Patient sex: M
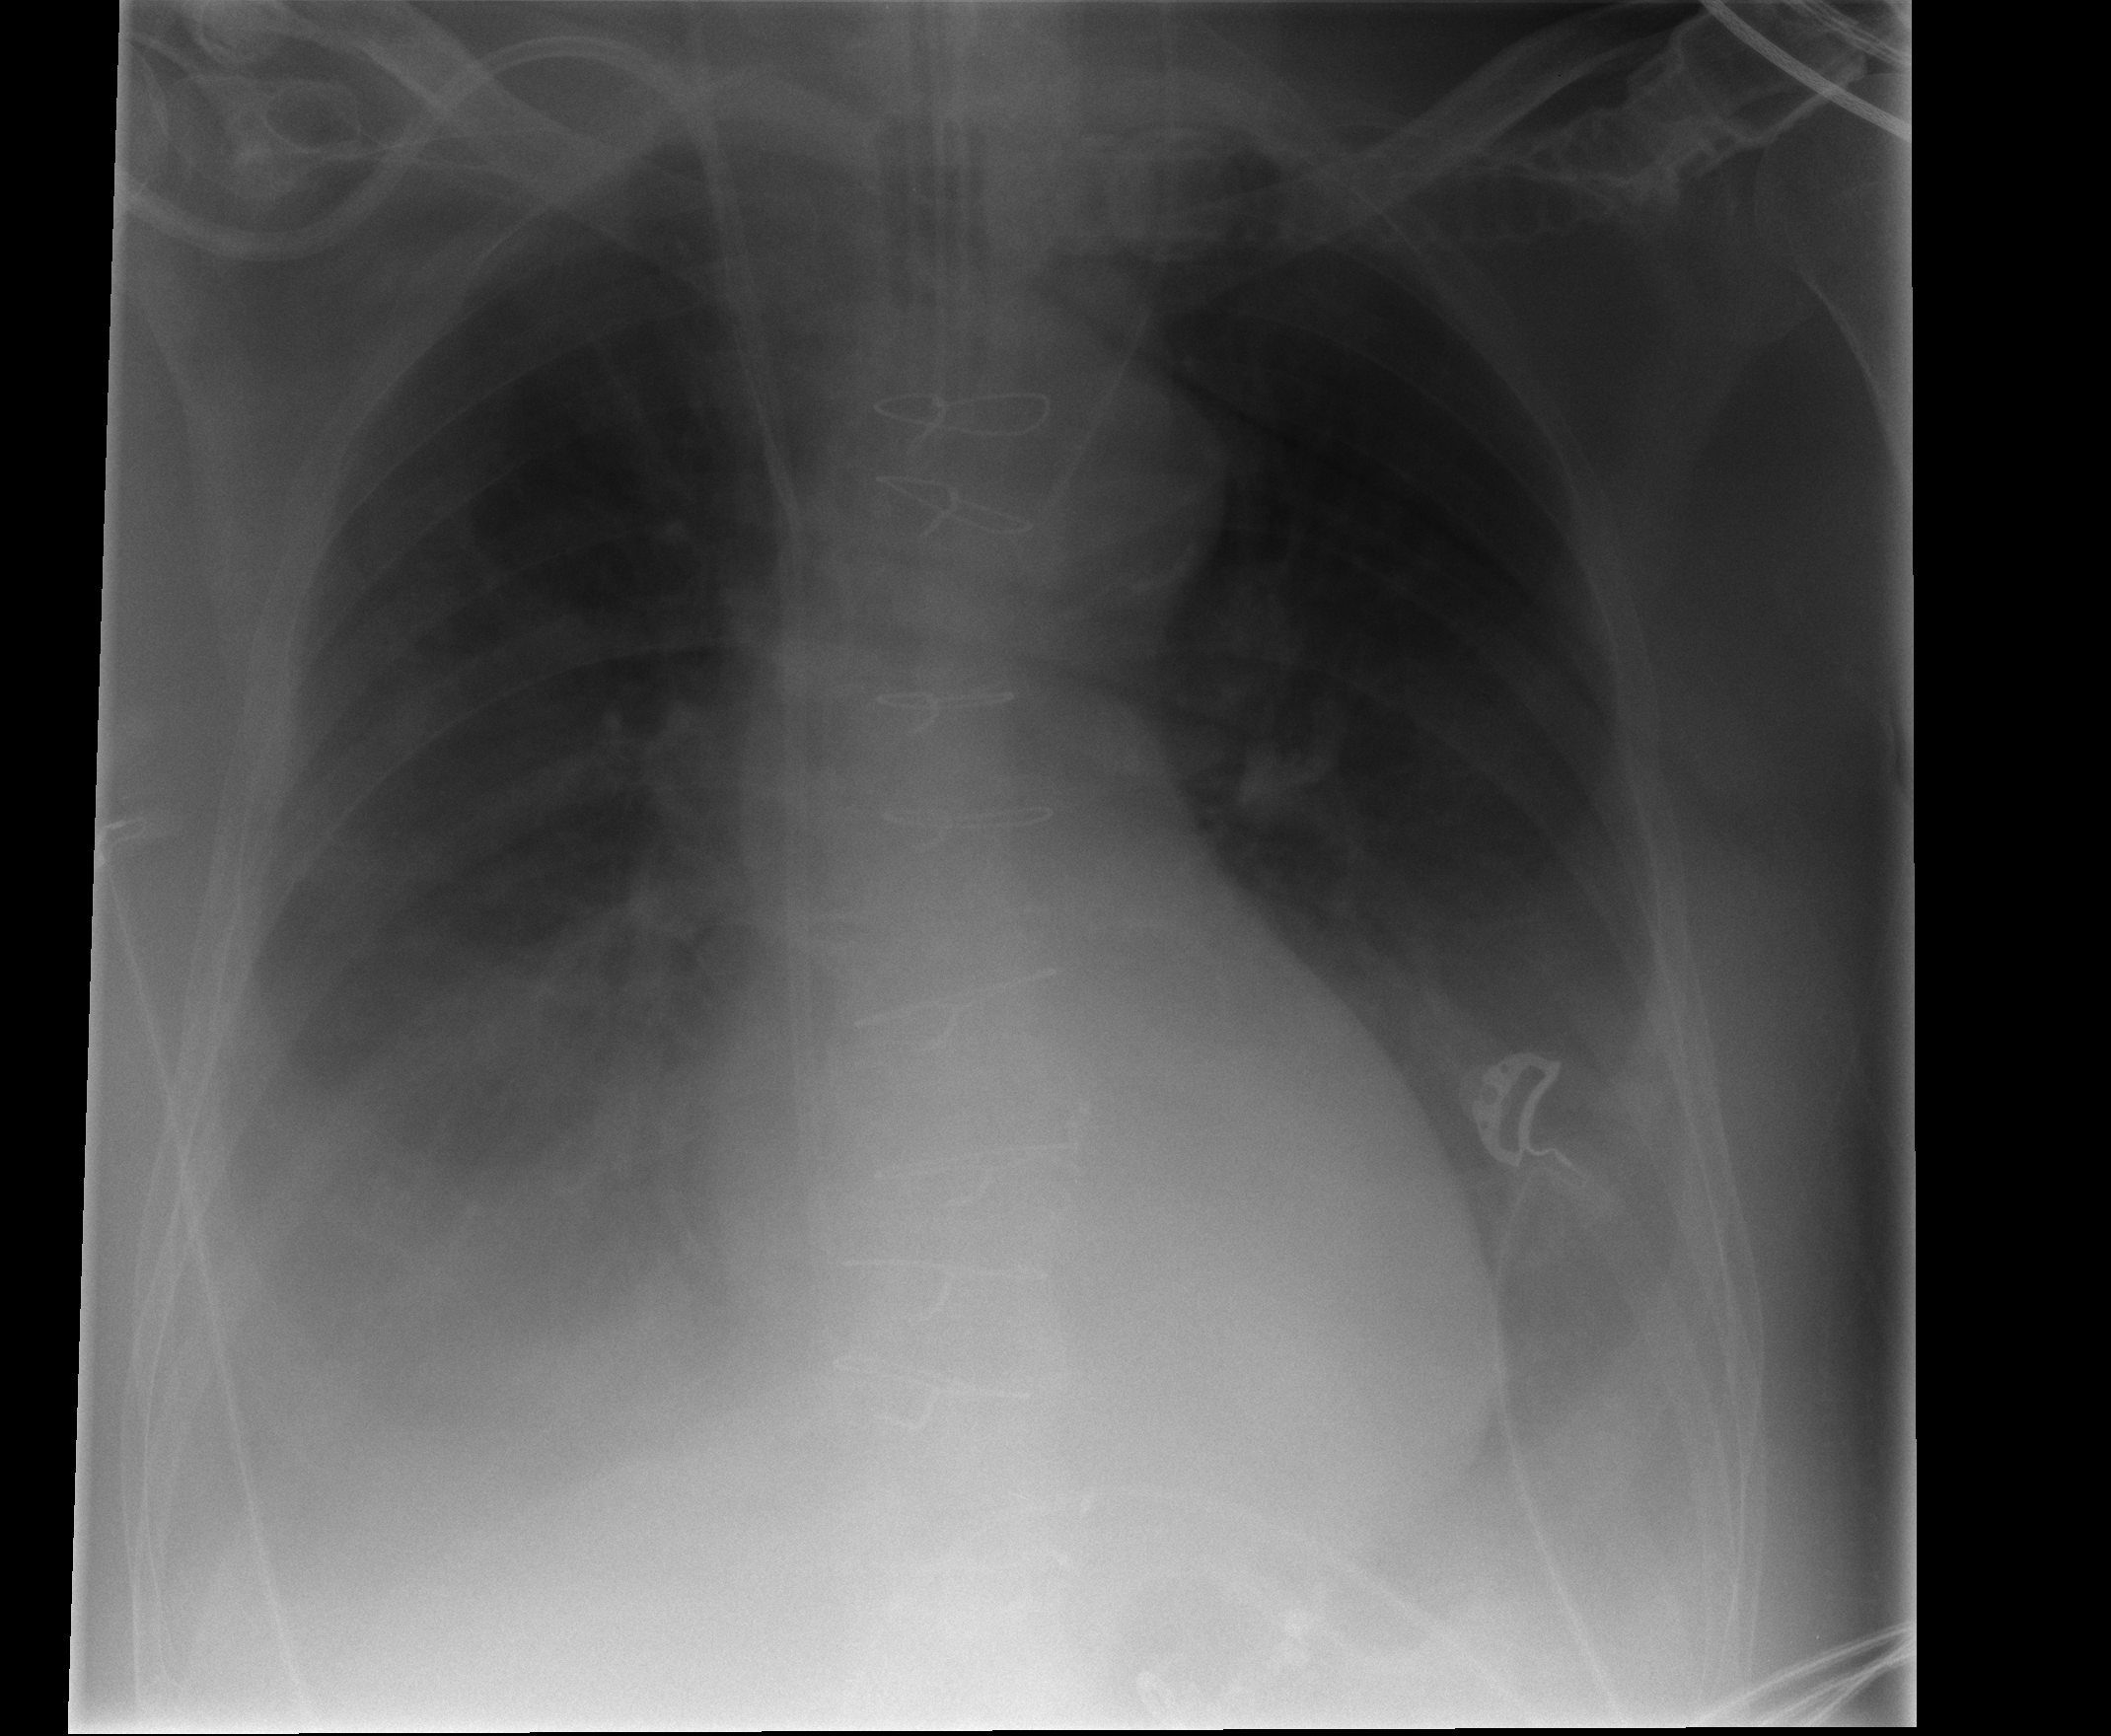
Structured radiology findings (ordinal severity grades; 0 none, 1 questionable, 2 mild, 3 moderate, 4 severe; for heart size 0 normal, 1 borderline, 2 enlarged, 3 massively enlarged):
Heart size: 2
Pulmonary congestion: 2
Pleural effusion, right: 3
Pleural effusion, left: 2
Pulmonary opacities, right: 2
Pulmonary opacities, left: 2
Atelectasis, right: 3
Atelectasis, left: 2